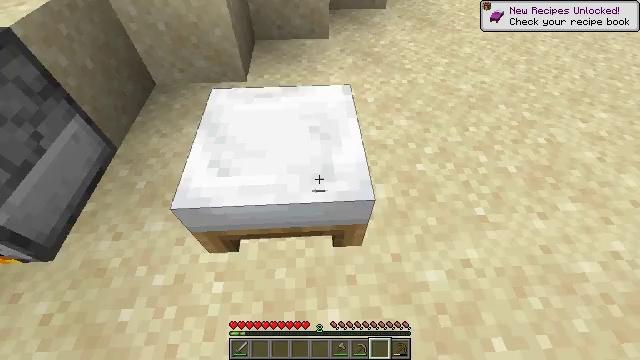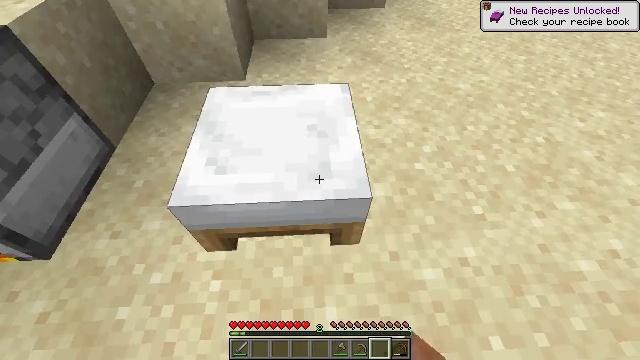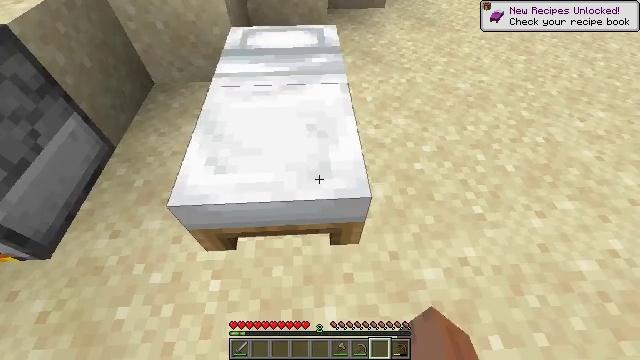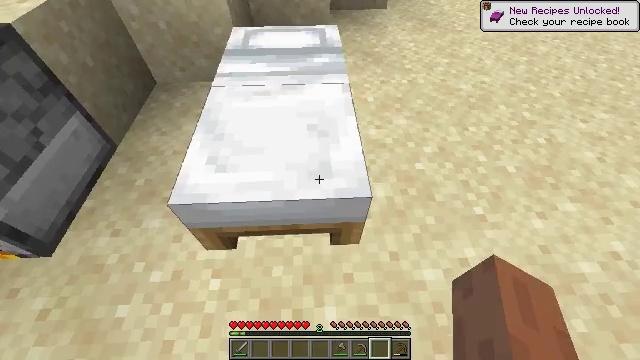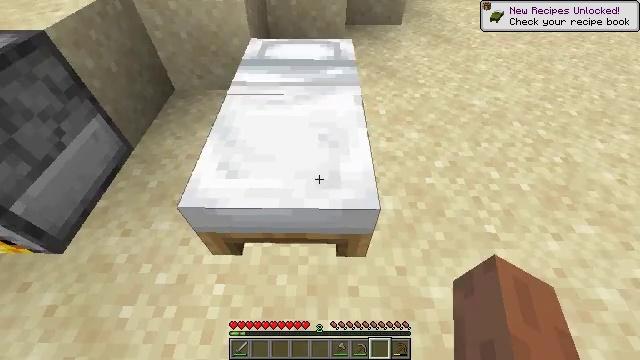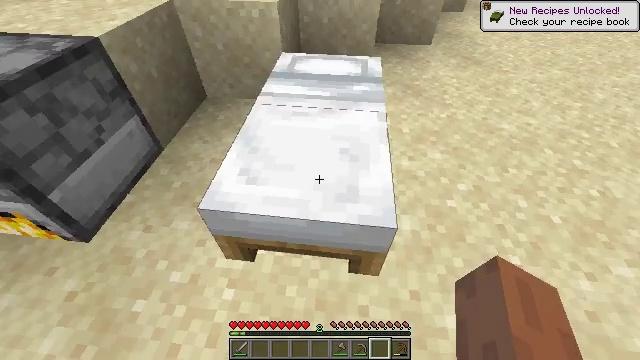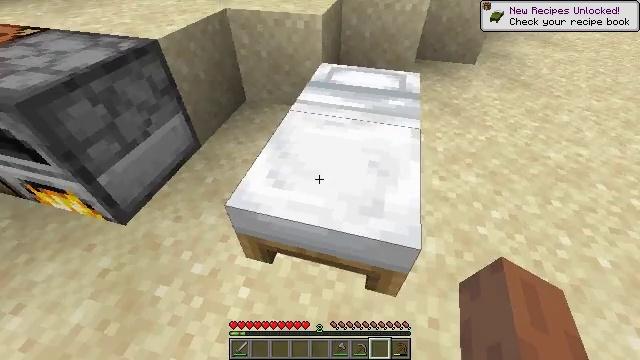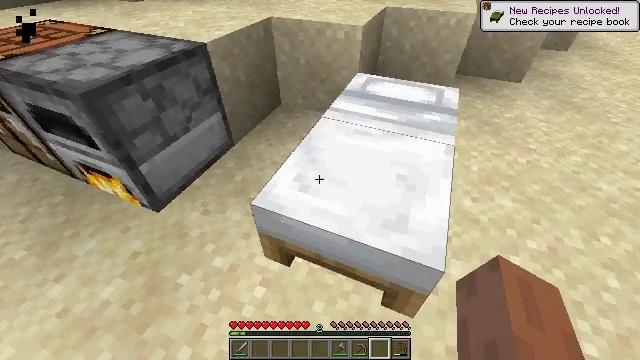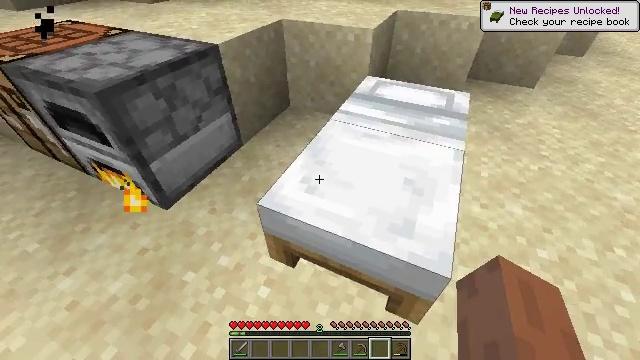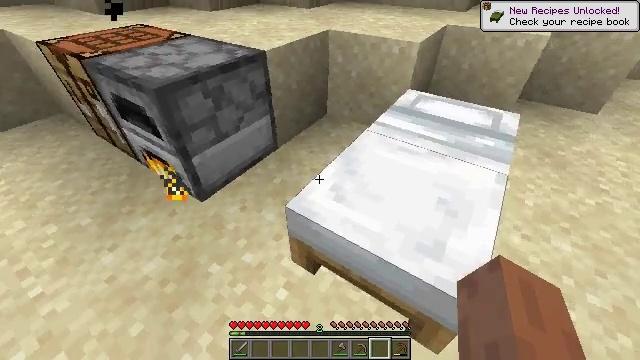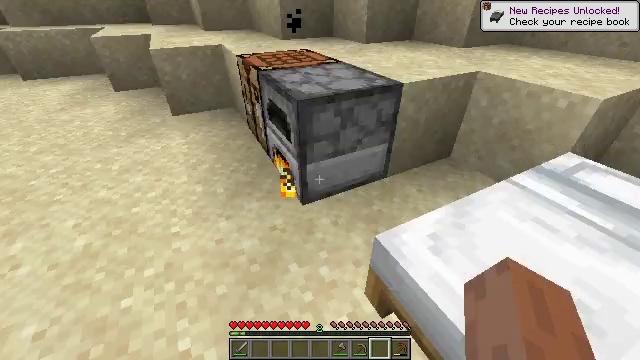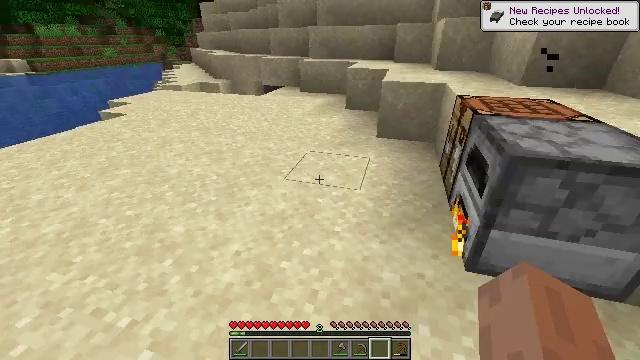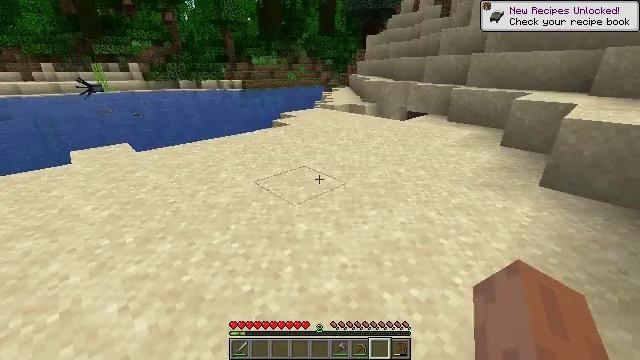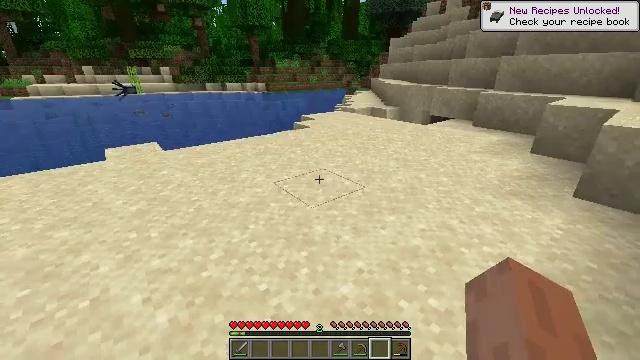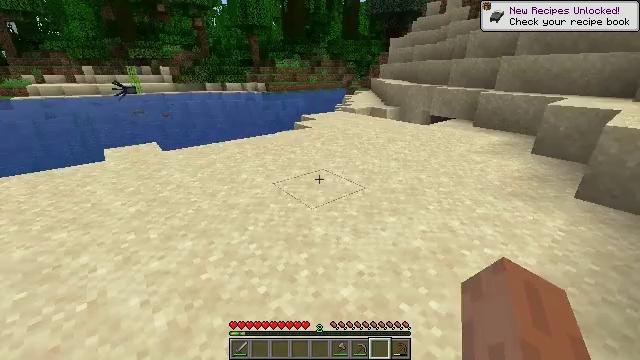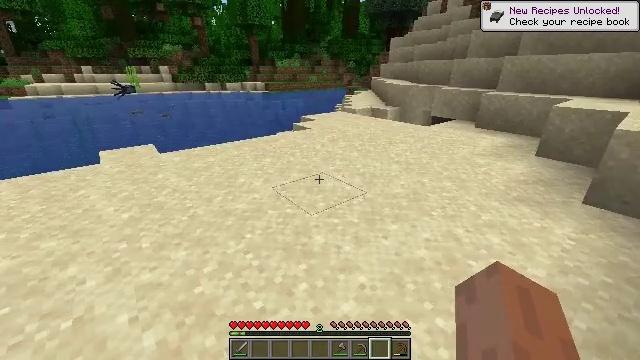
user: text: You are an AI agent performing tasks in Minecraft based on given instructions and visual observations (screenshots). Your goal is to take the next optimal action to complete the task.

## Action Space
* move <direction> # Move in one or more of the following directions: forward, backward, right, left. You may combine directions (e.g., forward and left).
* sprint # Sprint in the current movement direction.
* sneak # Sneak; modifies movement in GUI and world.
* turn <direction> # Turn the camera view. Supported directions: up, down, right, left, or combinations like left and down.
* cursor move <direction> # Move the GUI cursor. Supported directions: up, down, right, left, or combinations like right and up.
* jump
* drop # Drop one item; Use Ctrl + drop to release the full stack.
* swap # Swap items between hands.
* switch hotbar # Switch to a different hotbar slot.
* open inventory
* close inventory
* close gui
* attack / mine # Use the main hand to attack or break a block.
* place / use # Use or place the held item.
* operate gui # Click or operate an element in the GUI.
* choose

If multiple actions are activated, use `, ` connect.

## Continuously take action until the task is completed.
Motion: motion action
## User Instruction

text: Hunt a cod.
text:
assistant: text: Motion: no_op
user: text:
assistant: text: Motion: no_op
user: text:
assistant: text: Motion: no_op
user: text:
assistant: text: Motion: turn left and up
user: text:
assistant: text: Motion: turn left and up
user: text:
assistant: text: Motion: turn left and up
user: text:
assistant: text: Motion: turn left and up
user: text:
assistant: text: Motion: turn left
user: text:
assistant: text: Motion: turn left and up
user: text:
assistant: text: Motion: turn left and up
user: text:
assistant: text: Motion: turn left and up
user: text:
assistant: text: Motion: turn left and up
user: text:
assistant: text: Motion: turn left
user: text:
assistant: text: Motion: move forward
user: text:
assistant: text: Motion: move forward
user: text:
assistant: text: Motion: move forward
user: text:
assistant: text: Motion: no_op
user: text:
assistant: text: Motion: move forward
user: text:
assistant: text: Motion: move forward
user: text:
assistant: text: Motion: move forward
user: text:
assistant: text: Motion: move forward
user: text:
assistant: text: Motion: move forward
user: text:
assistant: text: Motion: move forward
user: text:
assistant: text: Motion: move forward
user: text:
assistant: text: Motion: move forward
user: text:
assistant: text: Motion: move forward, turn left
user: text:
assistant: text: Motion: move forward, turn left
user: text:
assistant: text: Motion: move forward, turn left
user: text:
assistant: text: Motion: move forward, turn left
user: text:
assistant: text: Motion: move forward, turn left